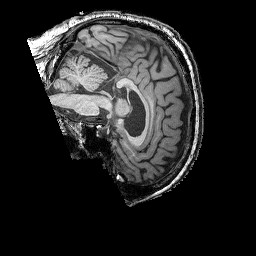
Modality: T1w
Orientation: sagittal
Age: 54
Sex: male
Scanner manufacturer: siemens
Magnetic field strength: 3 T
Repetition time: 2.25 s
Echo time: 0.00411 s